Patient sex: M
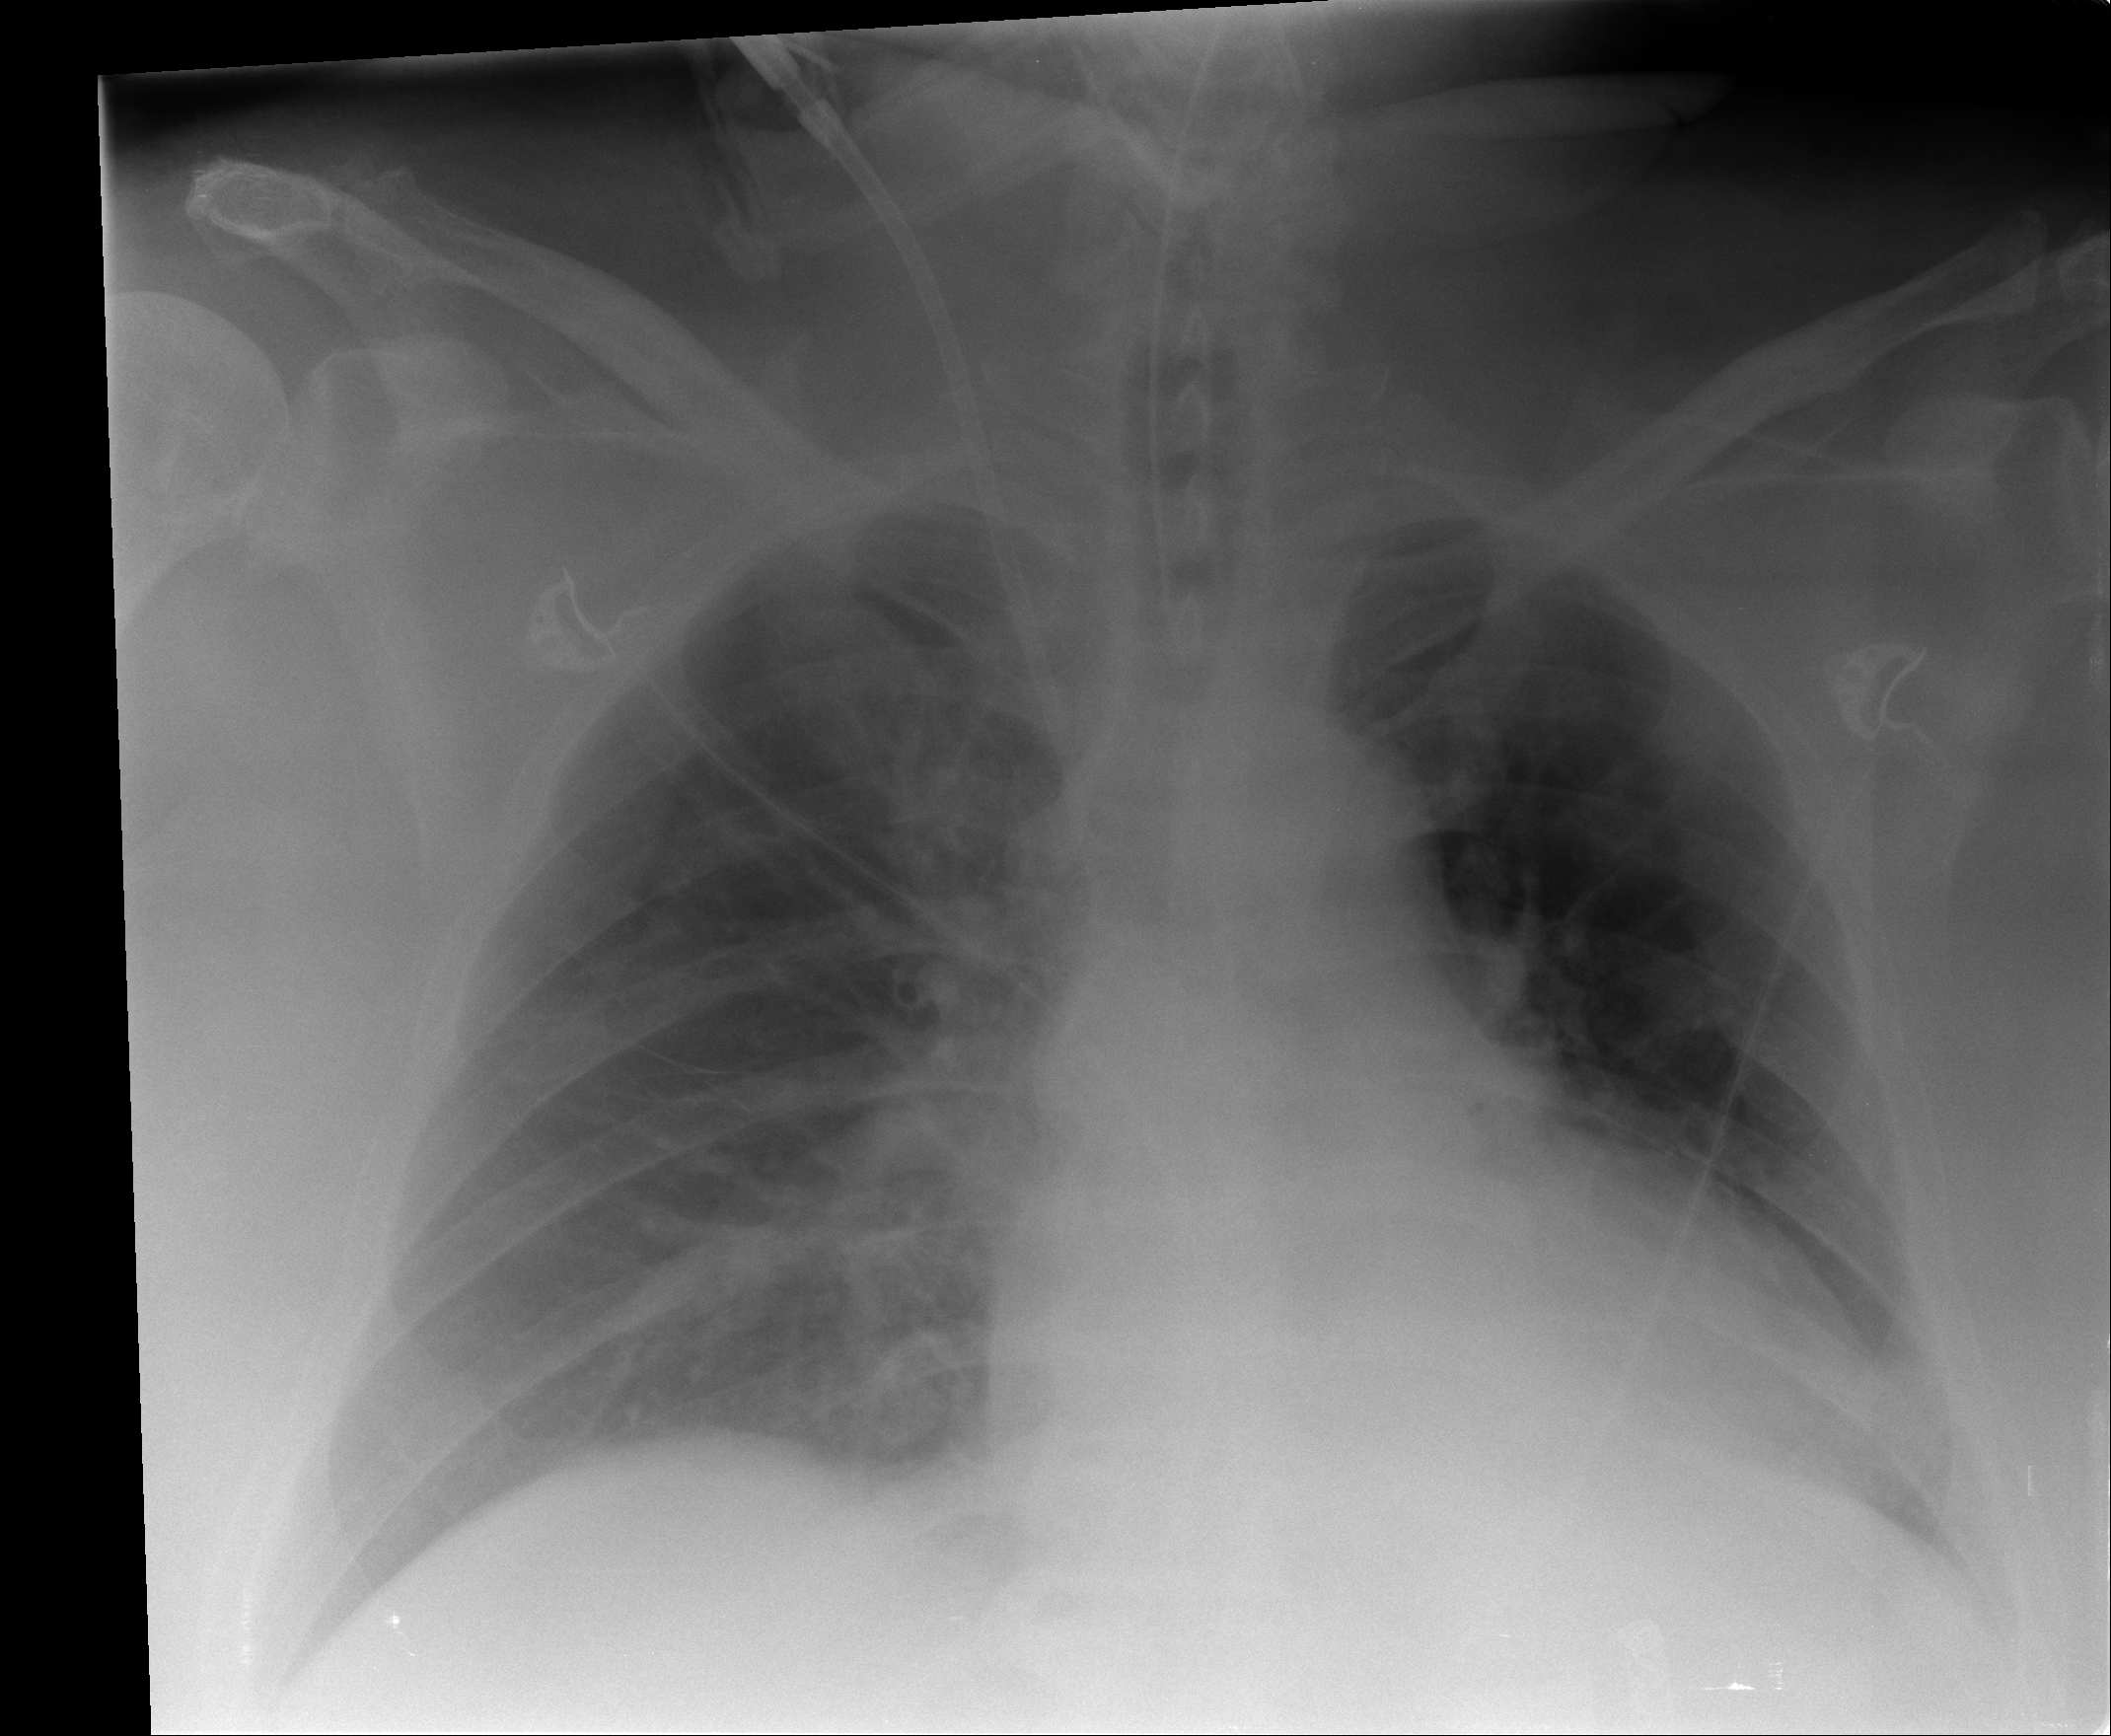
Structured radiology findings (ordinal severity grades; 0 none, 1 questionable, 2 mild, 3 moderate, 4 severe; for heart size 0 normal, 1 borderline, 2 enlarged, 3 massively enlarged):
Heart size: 2
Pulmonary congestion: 2
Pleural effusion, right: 0
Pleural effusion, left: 2
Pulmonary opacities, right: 0
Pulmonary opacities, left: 2
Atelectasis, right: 0
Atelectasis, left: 2